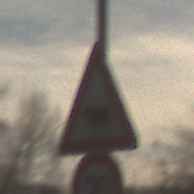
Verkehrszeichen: ViehtriebRechts
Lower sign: Geschwindigkeit20
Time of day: SunriseSunset
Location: Outdoor (Nature)
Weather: PartlyCloudy
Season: NotSpecified
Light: Natural